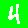
Digit: 4